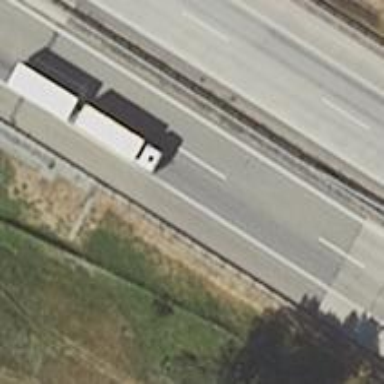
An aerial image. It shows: Motorway bridge.